Question: This is how my carousel shows up as
<URL>
in my code ive included
'''
<!-- bxSlider CSS file -->
<link rel="stylesheet" href="<c:url value="/resources/css/jquery.bxslider.css" />" type="text/css" />
<script type="text/javascript" language="javascript" src="<c:url value="/resources/js/jquery.js" />"></script>
<!-- bxSlider Javascript file -->
<script type="text/javascript" language="javascript" src="<c:url value="/resources/js/jquery.bxslider.js" />"></script>
'''
Im dynamically inserting my images into the ul tag
'''
<ul class="bxslider" id="img_carousel"/>
var img_data='data:image/jpeg;base64,' + base64Encode(data);
$("<li>", { html: '<img style="width:55px;height:55px" src="' + img_data + '"/>' }).appendTo("#img_carousel");
'''
and after this im calling
'''
$('.bxslider').bxSlider();
'''
this is how my html looks like

how do i fix this?
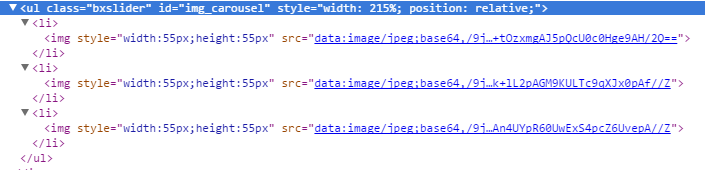
Answer: I can't say for sure, but it could be because the .bxSlider() function is running before the images are populated in the ul
My suggestion would be to try this:
'''
setTimeout(function(){
$('.bxslider').bxSlider();
},500);
'''
of course, 500 could be too long, if it does work, I'd try bringing it down to 10 and going up until you get good performance. Also, timeout could be tricky when dealing with a really slow internet connection, like 3G or dialup, in which case you might need some more complicated code to know exactly when images are done loading.